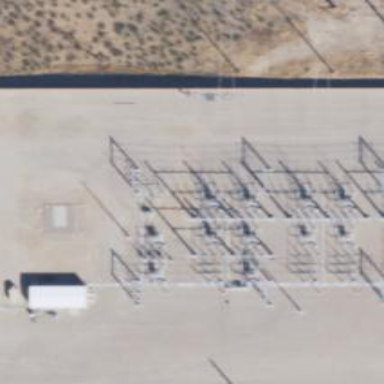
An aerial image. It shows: Switch used for power control.